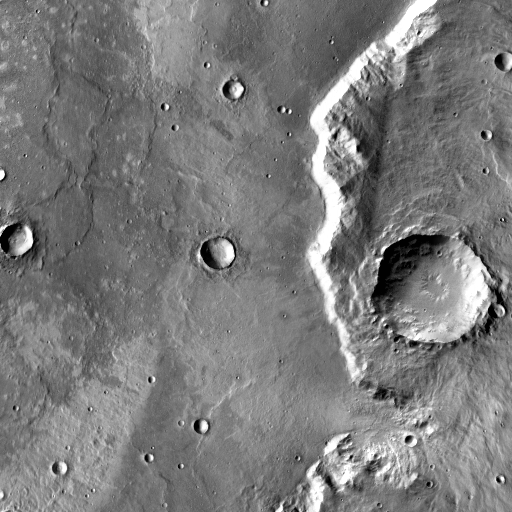
Crater classes present: Background, Other, Layered